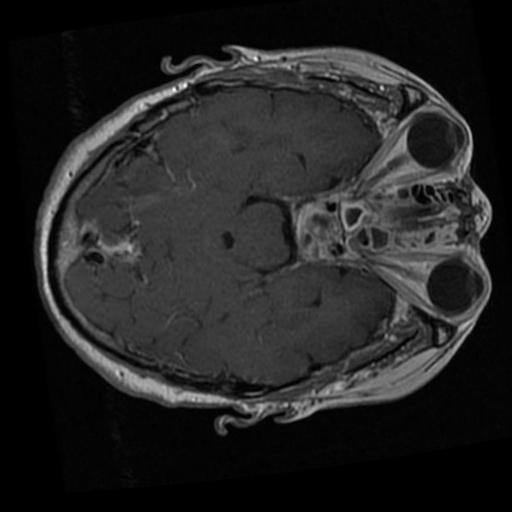
Label: brain_tumor